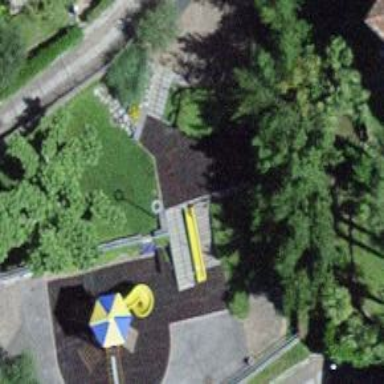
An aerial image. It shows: Playground with swings.